Brain MRI, t2w sequence, axial 2D slice.
Patient: age 38, sex F, weight 78 kg, height 1.78 m
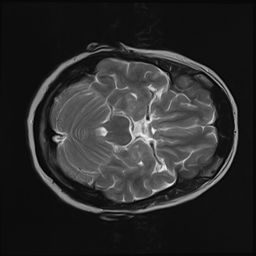